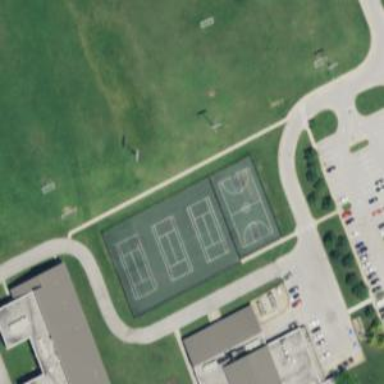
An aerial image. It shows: Tennis court on the leisure land pitch.